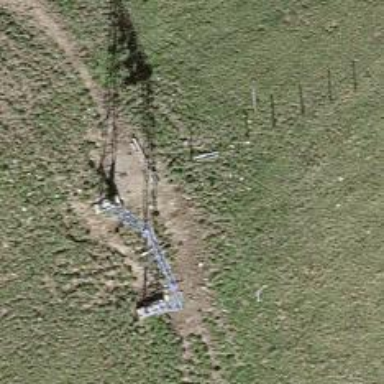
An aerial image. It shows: Pylon for aerialway.